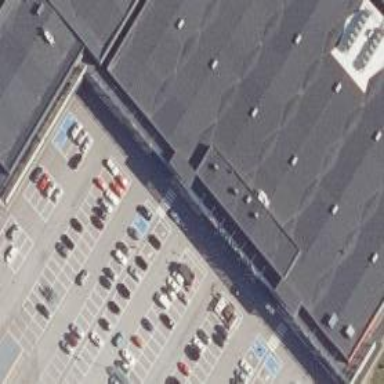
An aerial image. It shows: Supermarket.